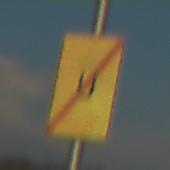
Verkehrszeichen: EndeUmleitung
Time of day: SunriseSunset
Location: Outdoor (RoadRail)
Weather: PartlyCloudy
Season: NotSpecified
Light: Natural